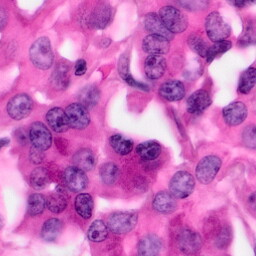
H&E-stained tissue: Pancreatic